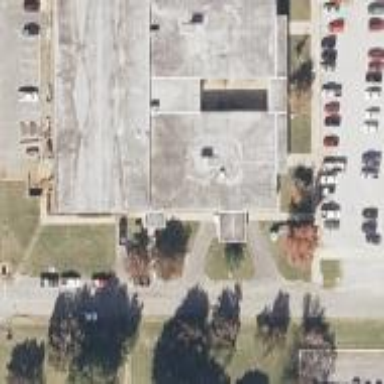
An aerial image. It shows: College building.